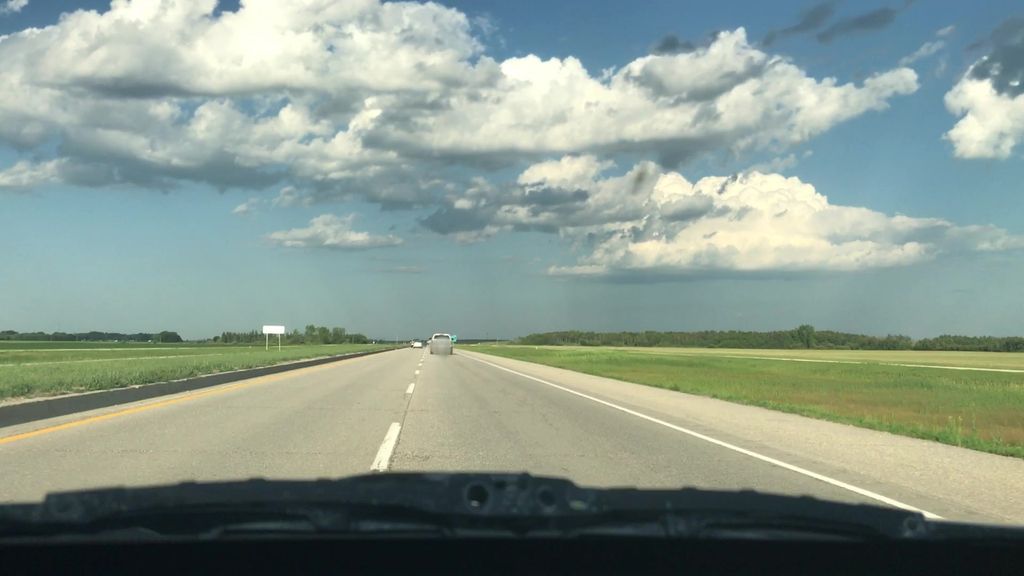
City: winnipeg